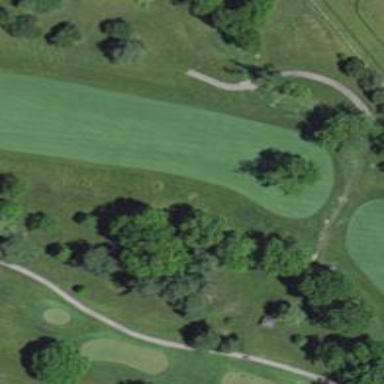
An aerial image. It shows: Golf fairway in the image.